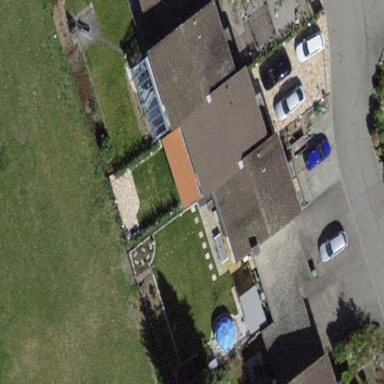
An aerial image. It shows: Building with tile roof.